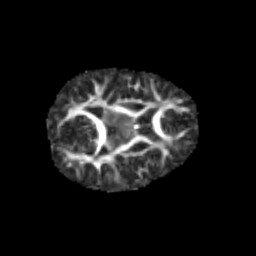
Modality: FA
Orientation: axial
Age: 6
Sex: female
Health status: healthy